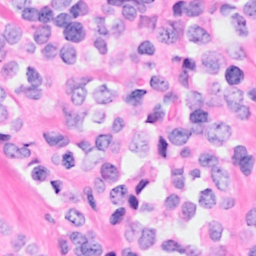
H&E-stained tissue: Breast